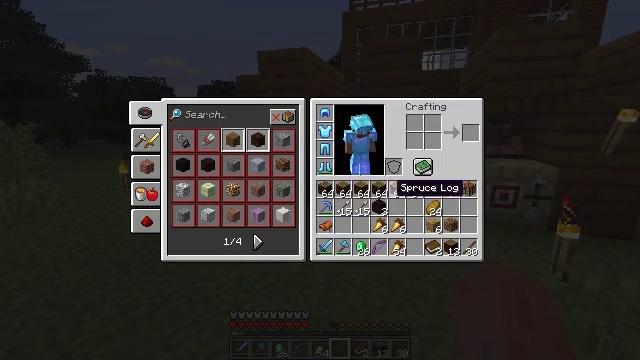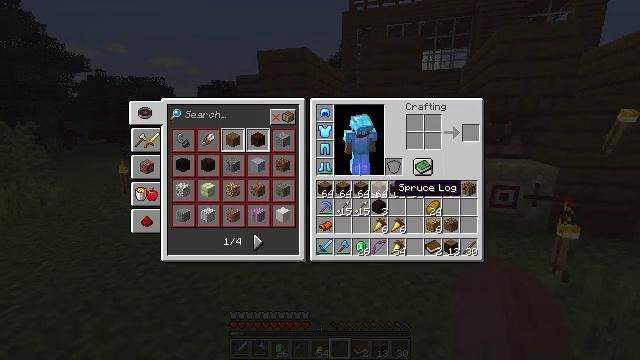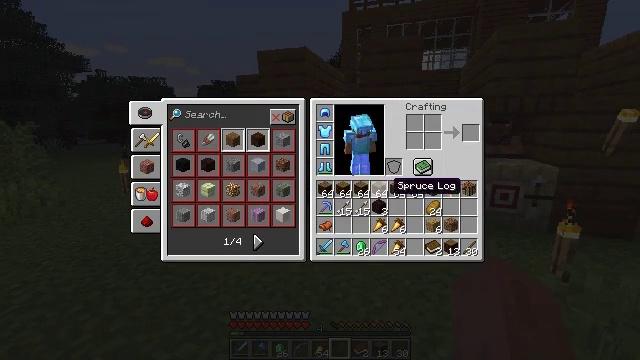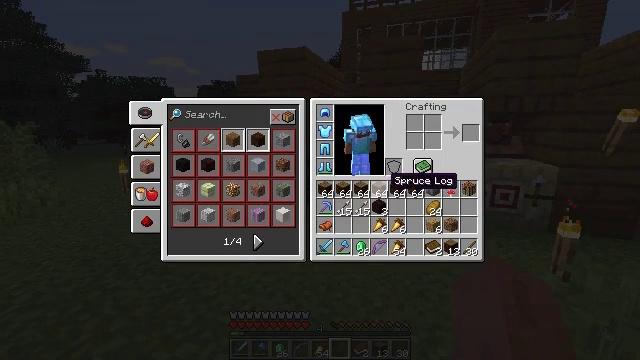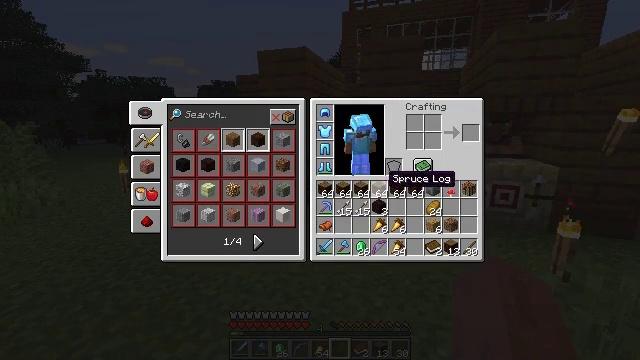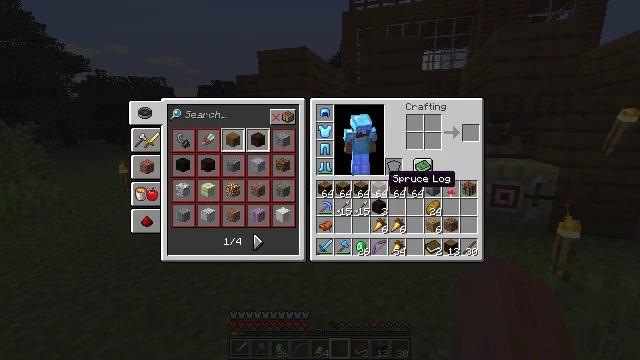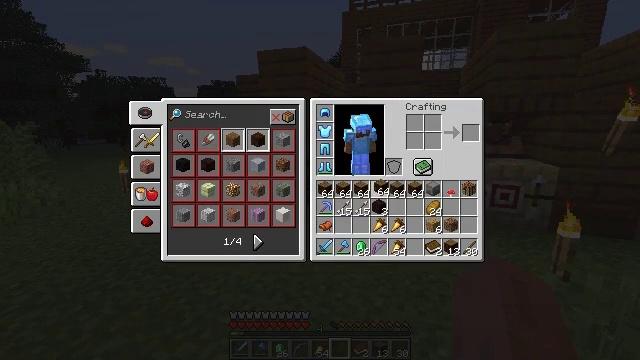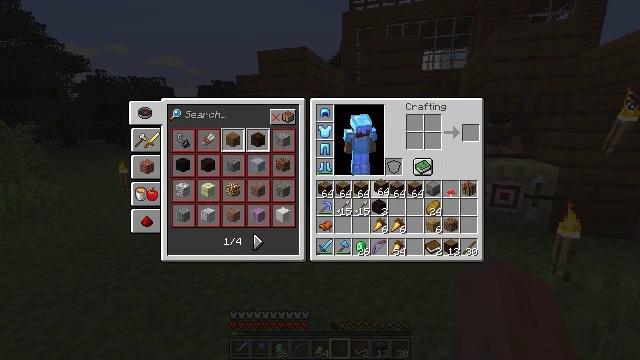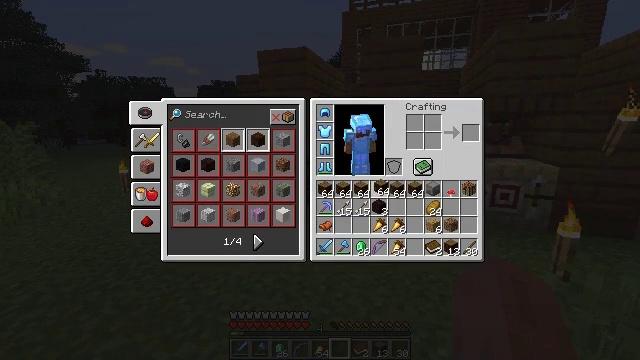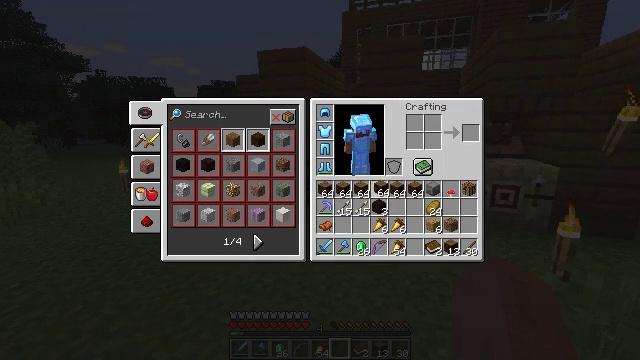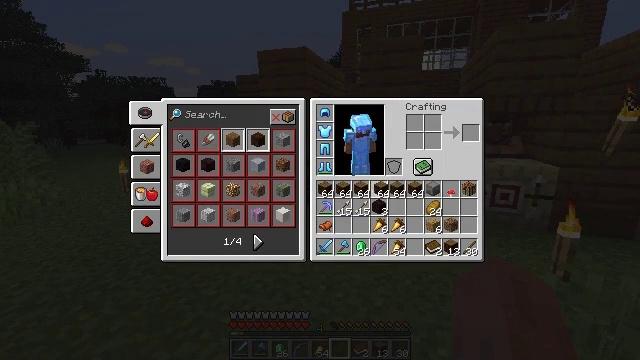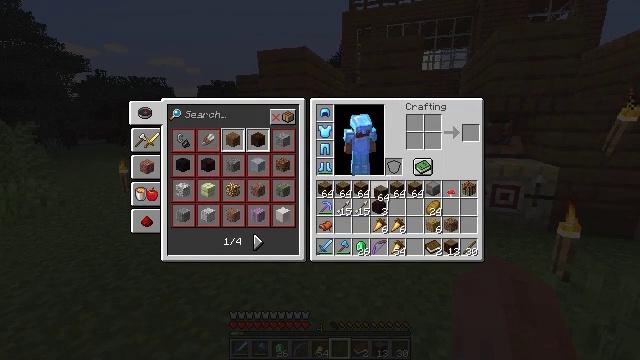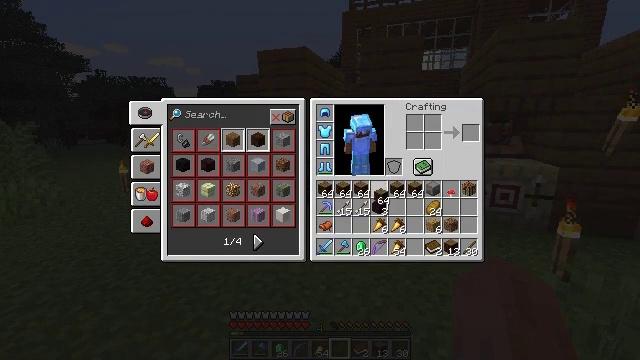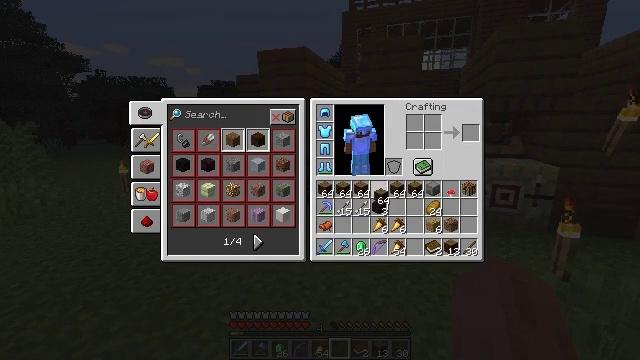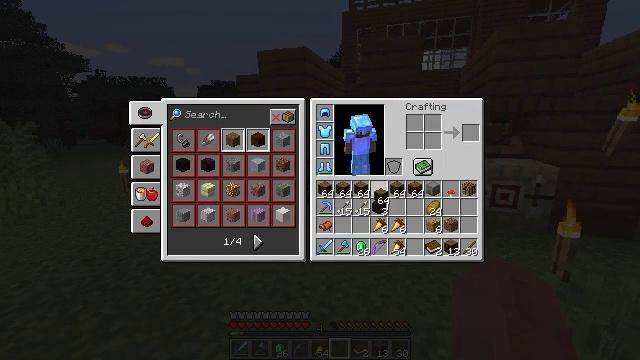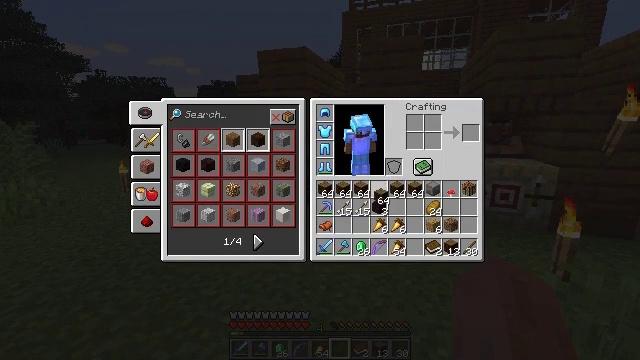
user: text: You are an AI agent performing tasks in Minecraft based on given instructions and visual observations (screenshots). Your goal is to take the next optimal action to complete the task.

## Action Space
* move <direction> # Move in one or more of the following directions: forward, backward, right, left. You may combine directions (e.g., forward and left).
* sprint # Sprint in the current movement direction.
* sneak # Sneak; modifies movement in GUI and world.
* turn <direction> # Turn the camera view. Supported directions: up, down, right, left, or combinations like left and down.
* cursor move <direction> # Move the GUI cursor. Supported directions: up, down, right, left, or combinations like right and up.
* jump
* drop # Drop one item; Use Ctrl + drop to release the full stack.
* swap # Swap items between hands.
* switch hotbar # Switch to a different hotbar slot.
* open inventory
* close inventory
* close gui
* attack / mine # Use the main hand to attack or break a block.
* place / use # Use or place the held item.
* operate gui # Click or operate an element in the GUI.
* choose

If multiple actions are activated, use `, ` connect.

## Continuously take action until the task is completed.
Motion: motion action
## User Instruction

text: Drop a nether brick.
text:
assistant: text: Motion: no_op
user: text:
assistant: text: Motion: no_op
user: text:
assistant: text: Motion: no_op
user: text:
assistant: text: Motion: no_op
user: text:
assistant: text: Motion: no_op
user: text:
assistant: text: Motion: operate gui
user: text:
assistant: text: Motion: operate gui
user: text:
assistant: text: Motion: operate gui
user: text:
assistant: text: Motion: no_op
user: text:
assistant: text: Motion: no_op
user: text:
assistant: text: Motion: no_op
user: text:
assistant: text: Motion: no_op
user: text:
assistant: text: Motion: no_op
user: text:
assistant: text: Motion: no_op
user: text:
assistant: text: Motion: no_op
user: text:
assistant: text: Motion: operate gui
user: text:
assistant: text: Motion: operate gui
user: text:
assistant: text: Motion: operate gui
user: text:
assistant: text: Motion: no_op
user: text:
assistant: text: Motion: no_op
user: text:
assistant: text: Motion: no_op
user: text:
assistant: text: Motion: no_op
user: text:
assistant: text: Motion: no_op
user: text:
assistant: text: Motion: no_op
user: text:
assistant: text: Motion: no_op
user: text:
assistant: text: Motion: no_op
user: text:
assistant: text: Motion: cursor move down
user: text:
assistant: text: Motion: cursor move down
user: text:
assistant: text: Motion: no_op
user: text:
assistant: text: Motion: no_op